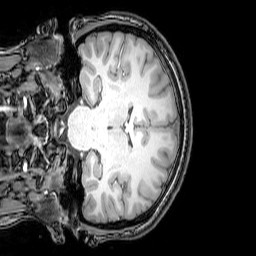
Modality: T1w
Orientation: coronal
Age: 20
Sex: female
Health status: healthy
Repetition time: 0.081 s
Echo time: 0.037 s